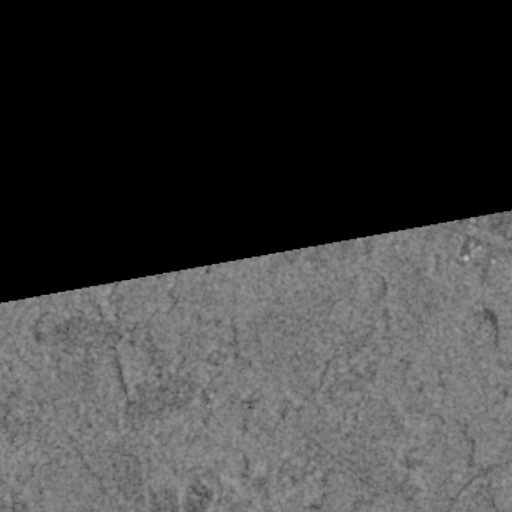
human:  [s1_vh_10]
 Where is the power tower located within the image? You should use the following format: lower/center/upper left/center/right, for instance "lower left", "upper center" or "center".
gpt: The power tower is located in the left of the image.
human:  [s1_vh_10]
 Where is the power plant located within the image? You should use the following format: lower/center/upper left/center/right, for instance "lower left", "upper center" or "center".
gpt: There is no power plant in the image.

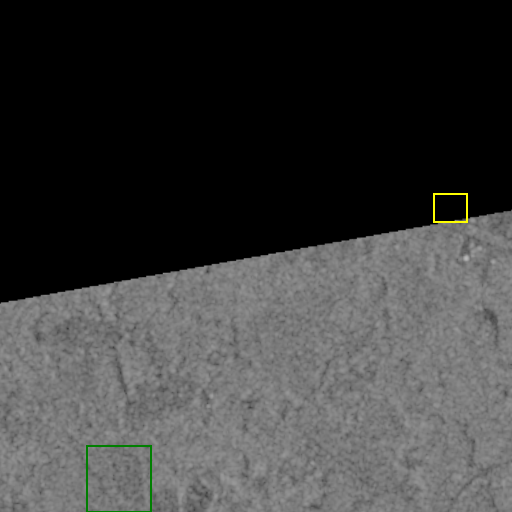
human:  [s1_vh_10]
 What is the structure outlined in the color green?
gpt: The structure outlined in green is a solar farm.
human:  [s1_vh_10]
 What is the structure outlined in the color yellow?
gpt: The structure outlined in yellow is a building.
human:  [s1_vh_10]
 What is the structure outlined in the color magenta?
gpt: There is no magenta outline.